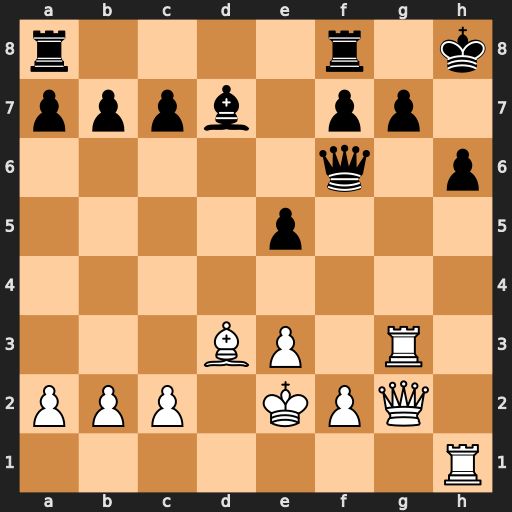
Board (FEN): r4r1k/pppb1pp1/5q1p/4p3/8/3BP1R1/PPP1KPQ1/7R
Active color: w
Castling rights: -
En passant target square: -
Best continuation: Qe4 Bf5 Qxf5 Qxf5 Bxf5